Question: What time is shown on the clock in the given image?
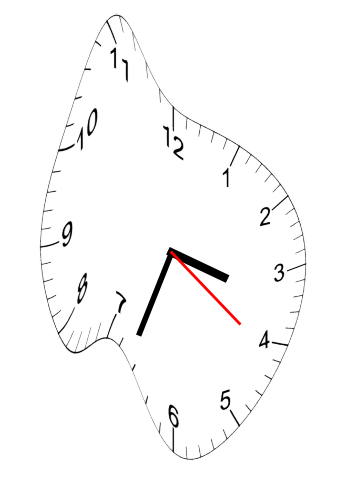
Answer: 03:33:21